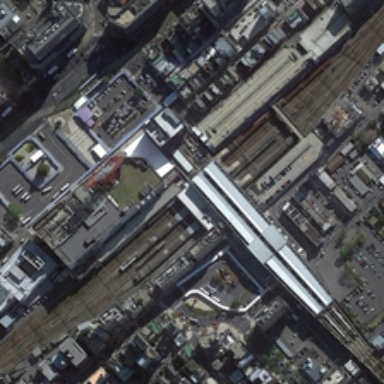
In front of the train station tracks pass through the residential area .